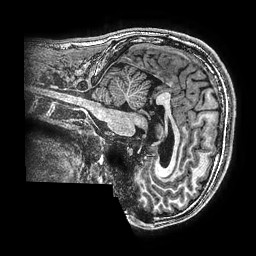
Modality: T1w
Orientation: sagittal
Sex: male
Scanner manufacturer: ge
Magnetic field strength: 3 T
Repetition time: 0.00766 s
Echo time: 0.003476 s